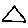
Label: triangle